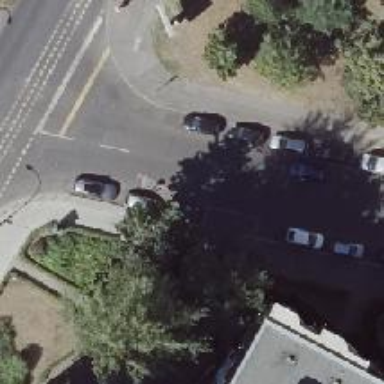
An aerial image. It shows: Asphalt parking lane.